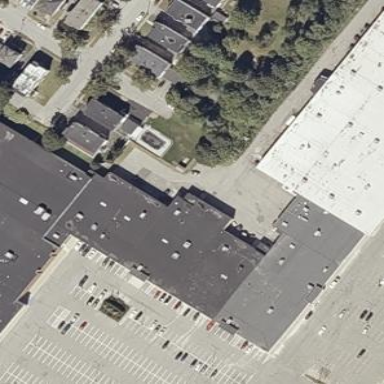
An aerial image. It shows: Retail building in mall.